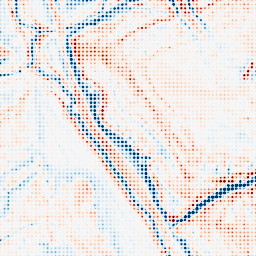
Category: edge_preserving
Decomposition family: bilateral
Decomposition parameters: d: 21
sigma_color: 150
sigma_space: 25
Upsampling method: sinc_hamming
Upsampling parameters: scale: 8
kernel_size: 4
Upsampling scale: 8